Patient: sex M, age 54
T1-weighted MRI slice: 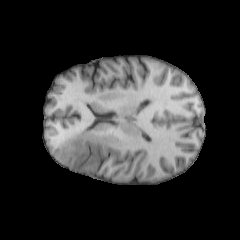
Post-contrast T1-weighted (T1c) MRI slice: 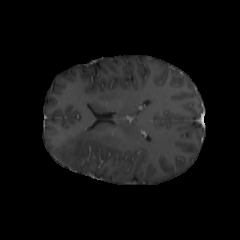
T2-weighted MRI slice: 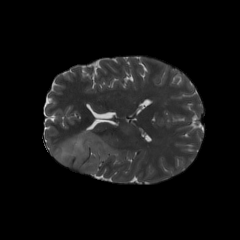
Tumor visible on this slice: yes
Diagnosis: Astrocytoma, IDH-wildtype
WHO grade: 3